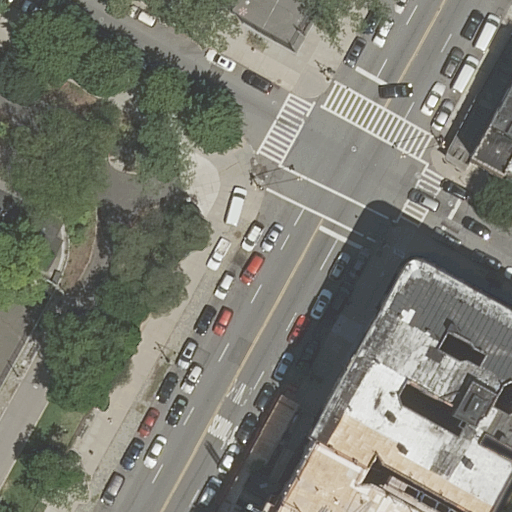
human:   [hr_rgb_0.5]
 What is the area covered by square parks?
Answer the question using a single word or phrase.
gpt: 0m2

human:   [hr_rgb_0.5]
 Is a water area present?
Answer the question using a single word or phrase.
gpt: no

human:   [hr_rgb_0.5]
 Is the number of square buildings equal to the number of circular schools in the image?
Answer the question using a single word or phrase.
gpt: yes

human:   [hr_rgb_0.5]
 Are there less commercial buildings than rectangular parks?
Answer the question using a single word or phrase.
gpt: no

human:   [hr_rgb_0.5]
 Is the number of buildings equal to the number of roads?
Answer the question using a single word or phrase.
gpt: no

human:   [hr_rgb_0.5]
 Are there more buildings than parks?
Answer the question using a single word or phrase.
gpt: yes

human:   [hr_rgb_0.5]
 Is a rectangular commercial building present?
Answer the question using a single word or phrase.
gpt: no

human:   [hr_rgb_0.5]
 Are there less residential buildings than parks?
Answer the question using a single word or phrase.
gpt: no

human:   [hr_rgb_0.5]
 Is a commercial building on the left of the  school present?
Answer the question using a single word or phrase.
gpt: no

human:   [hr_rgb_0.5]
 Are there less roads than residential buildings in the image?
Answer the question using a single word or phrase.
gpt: no

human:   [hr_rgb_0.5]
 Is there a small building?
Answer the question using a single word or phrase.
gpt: yes

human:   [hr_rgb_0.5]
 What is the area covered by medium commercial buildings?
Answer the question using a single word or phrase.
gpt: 0m2

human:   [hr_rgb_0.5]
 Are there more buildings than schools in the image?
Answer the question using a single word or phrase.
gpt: yes

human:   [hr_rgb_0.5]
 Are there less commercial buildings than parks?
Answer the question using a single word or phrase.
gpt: yes

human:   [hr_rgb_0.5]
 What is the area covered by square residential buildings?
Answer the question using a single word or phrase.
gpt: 0m2

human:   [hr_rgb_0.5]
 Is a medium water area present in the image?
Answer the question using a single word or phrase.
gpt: no

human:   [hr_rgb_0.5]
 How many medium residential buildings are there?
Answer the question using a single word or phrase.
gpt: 2

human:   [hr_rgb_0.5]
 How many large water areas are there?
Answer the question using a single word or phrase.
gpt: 0

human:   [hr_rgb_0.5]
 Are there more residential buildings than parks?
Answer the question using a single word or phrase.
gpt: yes

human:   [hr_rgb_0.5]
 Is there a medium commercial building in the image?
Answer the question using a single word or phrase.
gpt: no

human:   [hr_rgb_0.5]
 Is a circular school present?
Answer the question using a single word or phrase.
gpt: no

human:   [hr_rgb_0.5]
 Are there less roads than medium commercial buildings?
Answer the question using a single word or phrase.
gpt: no

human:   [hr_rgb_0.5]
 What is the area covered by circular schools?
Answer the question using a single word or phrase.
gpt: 0m2

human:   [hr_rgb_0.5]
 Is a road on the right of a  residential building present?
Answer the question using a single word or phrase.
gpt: yes

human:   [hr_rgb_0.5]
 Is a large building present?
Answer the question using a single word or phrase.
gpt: yes

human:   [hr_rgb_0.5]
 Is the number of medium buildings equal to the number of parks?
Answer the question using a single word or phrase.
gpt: no

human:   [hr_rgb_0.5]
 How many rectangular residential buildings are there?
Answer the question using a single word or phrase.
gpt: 2

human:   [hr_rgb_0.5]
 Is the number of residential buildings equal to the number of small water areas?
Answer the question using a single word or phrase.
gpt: no

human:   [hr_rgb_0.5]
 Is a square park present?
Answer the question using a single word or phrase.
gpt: no

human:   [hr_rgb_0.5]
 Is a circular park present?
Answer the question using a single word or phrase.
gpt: no

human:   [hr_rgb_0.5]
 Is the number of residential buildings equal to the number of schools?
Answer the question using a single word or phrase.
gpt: no

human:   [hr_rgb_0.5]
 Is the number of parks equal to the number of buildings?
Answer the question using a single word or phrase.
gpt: no

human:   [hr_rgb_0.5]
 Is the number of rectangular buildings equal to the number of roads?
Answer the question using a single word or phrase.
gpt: no

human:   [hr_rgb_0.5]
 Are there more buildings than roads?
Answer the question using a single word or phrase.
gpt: no

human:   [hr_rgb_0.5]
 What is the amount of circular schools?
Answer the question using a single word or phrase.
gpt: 0

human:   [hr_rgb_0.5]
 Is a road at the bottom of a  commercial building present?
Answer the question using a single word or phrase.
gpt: no